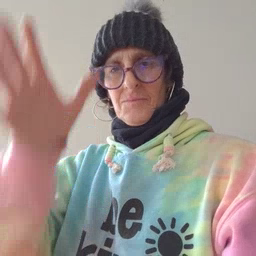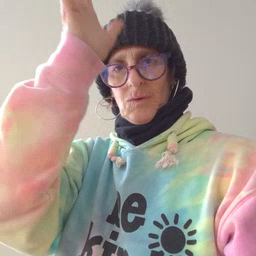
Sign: grandpa